Question: I have made one popover. Presently that popover is blank. I need to add 6 buttons to the popover. Pressing any of the 6 buttons, the app takes the user to the respective screen. I want to add those buttons in table view style. You can consider the image attached with it (check the popup with 6 options in the left side of the iPad). I want to do it in the same way. Guide me please.
Regards PC.
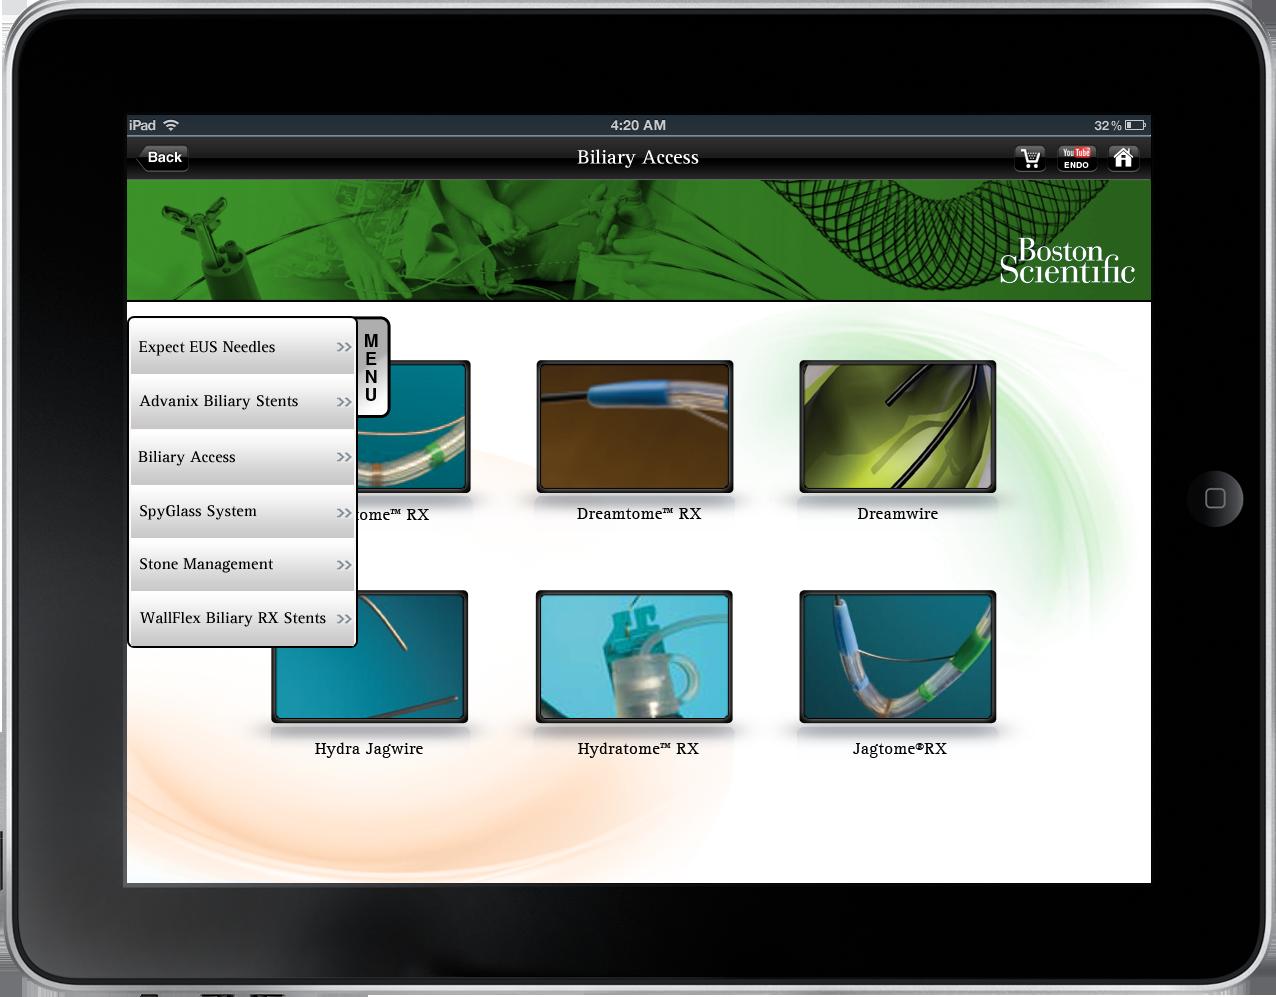
Answer: Create a view controller, add a UITableView, implement it to show the cells correctly, make it the content of the popover controller.